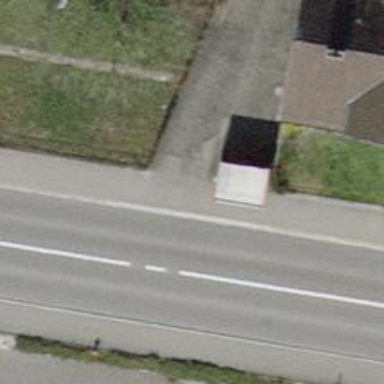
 serving as platform for public transportation."